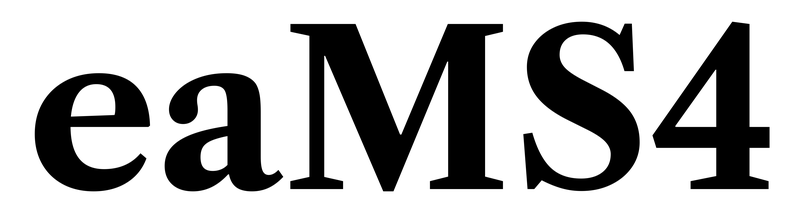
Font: LibreCaslonText_Bold